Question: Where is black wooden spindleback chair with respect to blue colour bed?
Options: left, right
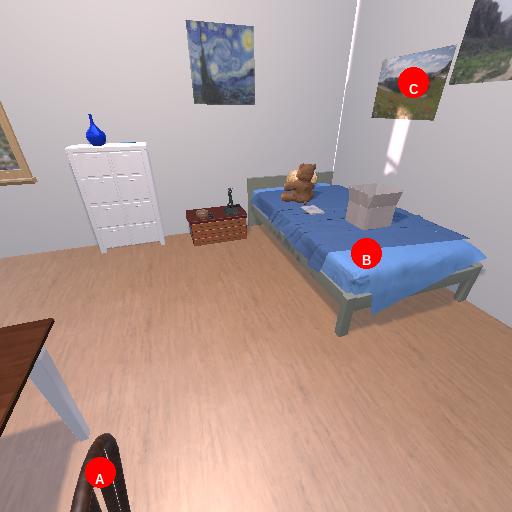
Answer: left